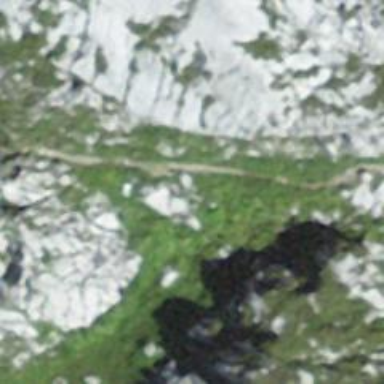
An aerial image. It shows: Path.